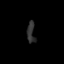
Tissue: skin
Cell type: Endothelial cells
Senescence score: 0.7453
Nuclear area (px): 161
Mean DAPI intensity: 48.447